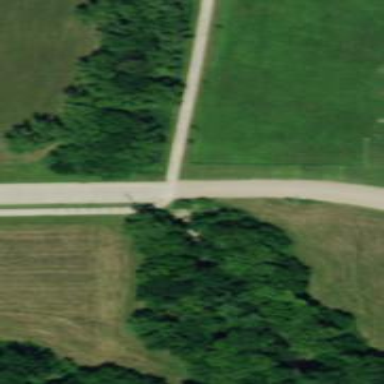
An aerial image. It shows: Road with crossing.